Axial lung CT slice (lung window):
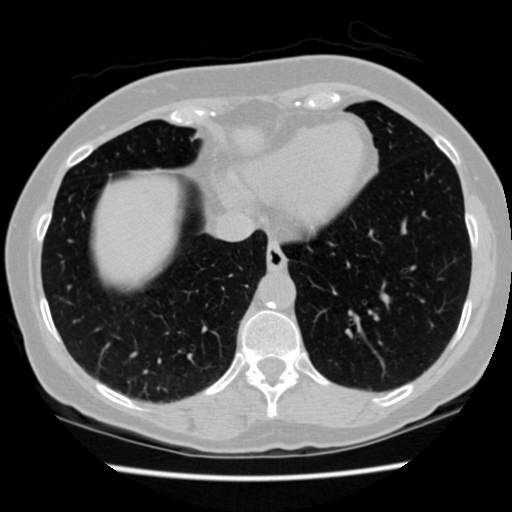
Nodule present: no